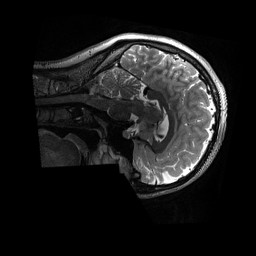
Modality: T2w
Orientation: sagittal
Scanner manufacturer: siemens
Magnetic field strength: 3 T
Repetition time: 3.2 s
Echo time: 0.564 s